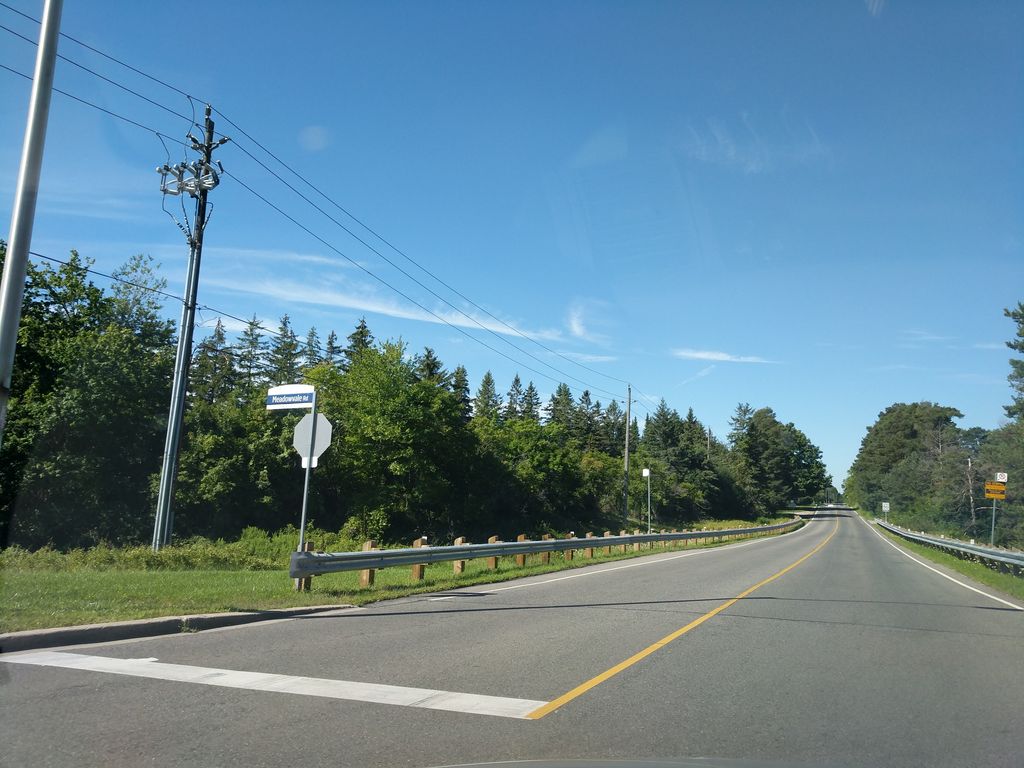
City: toronto